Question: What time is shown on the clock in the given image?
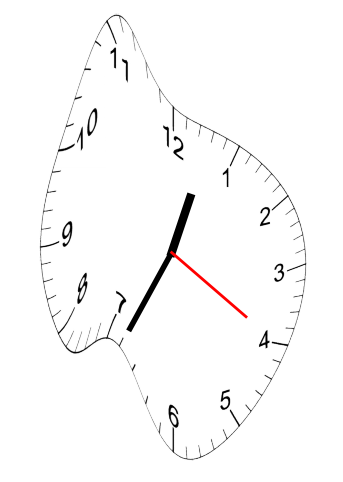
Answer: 12:34:20